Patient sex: F
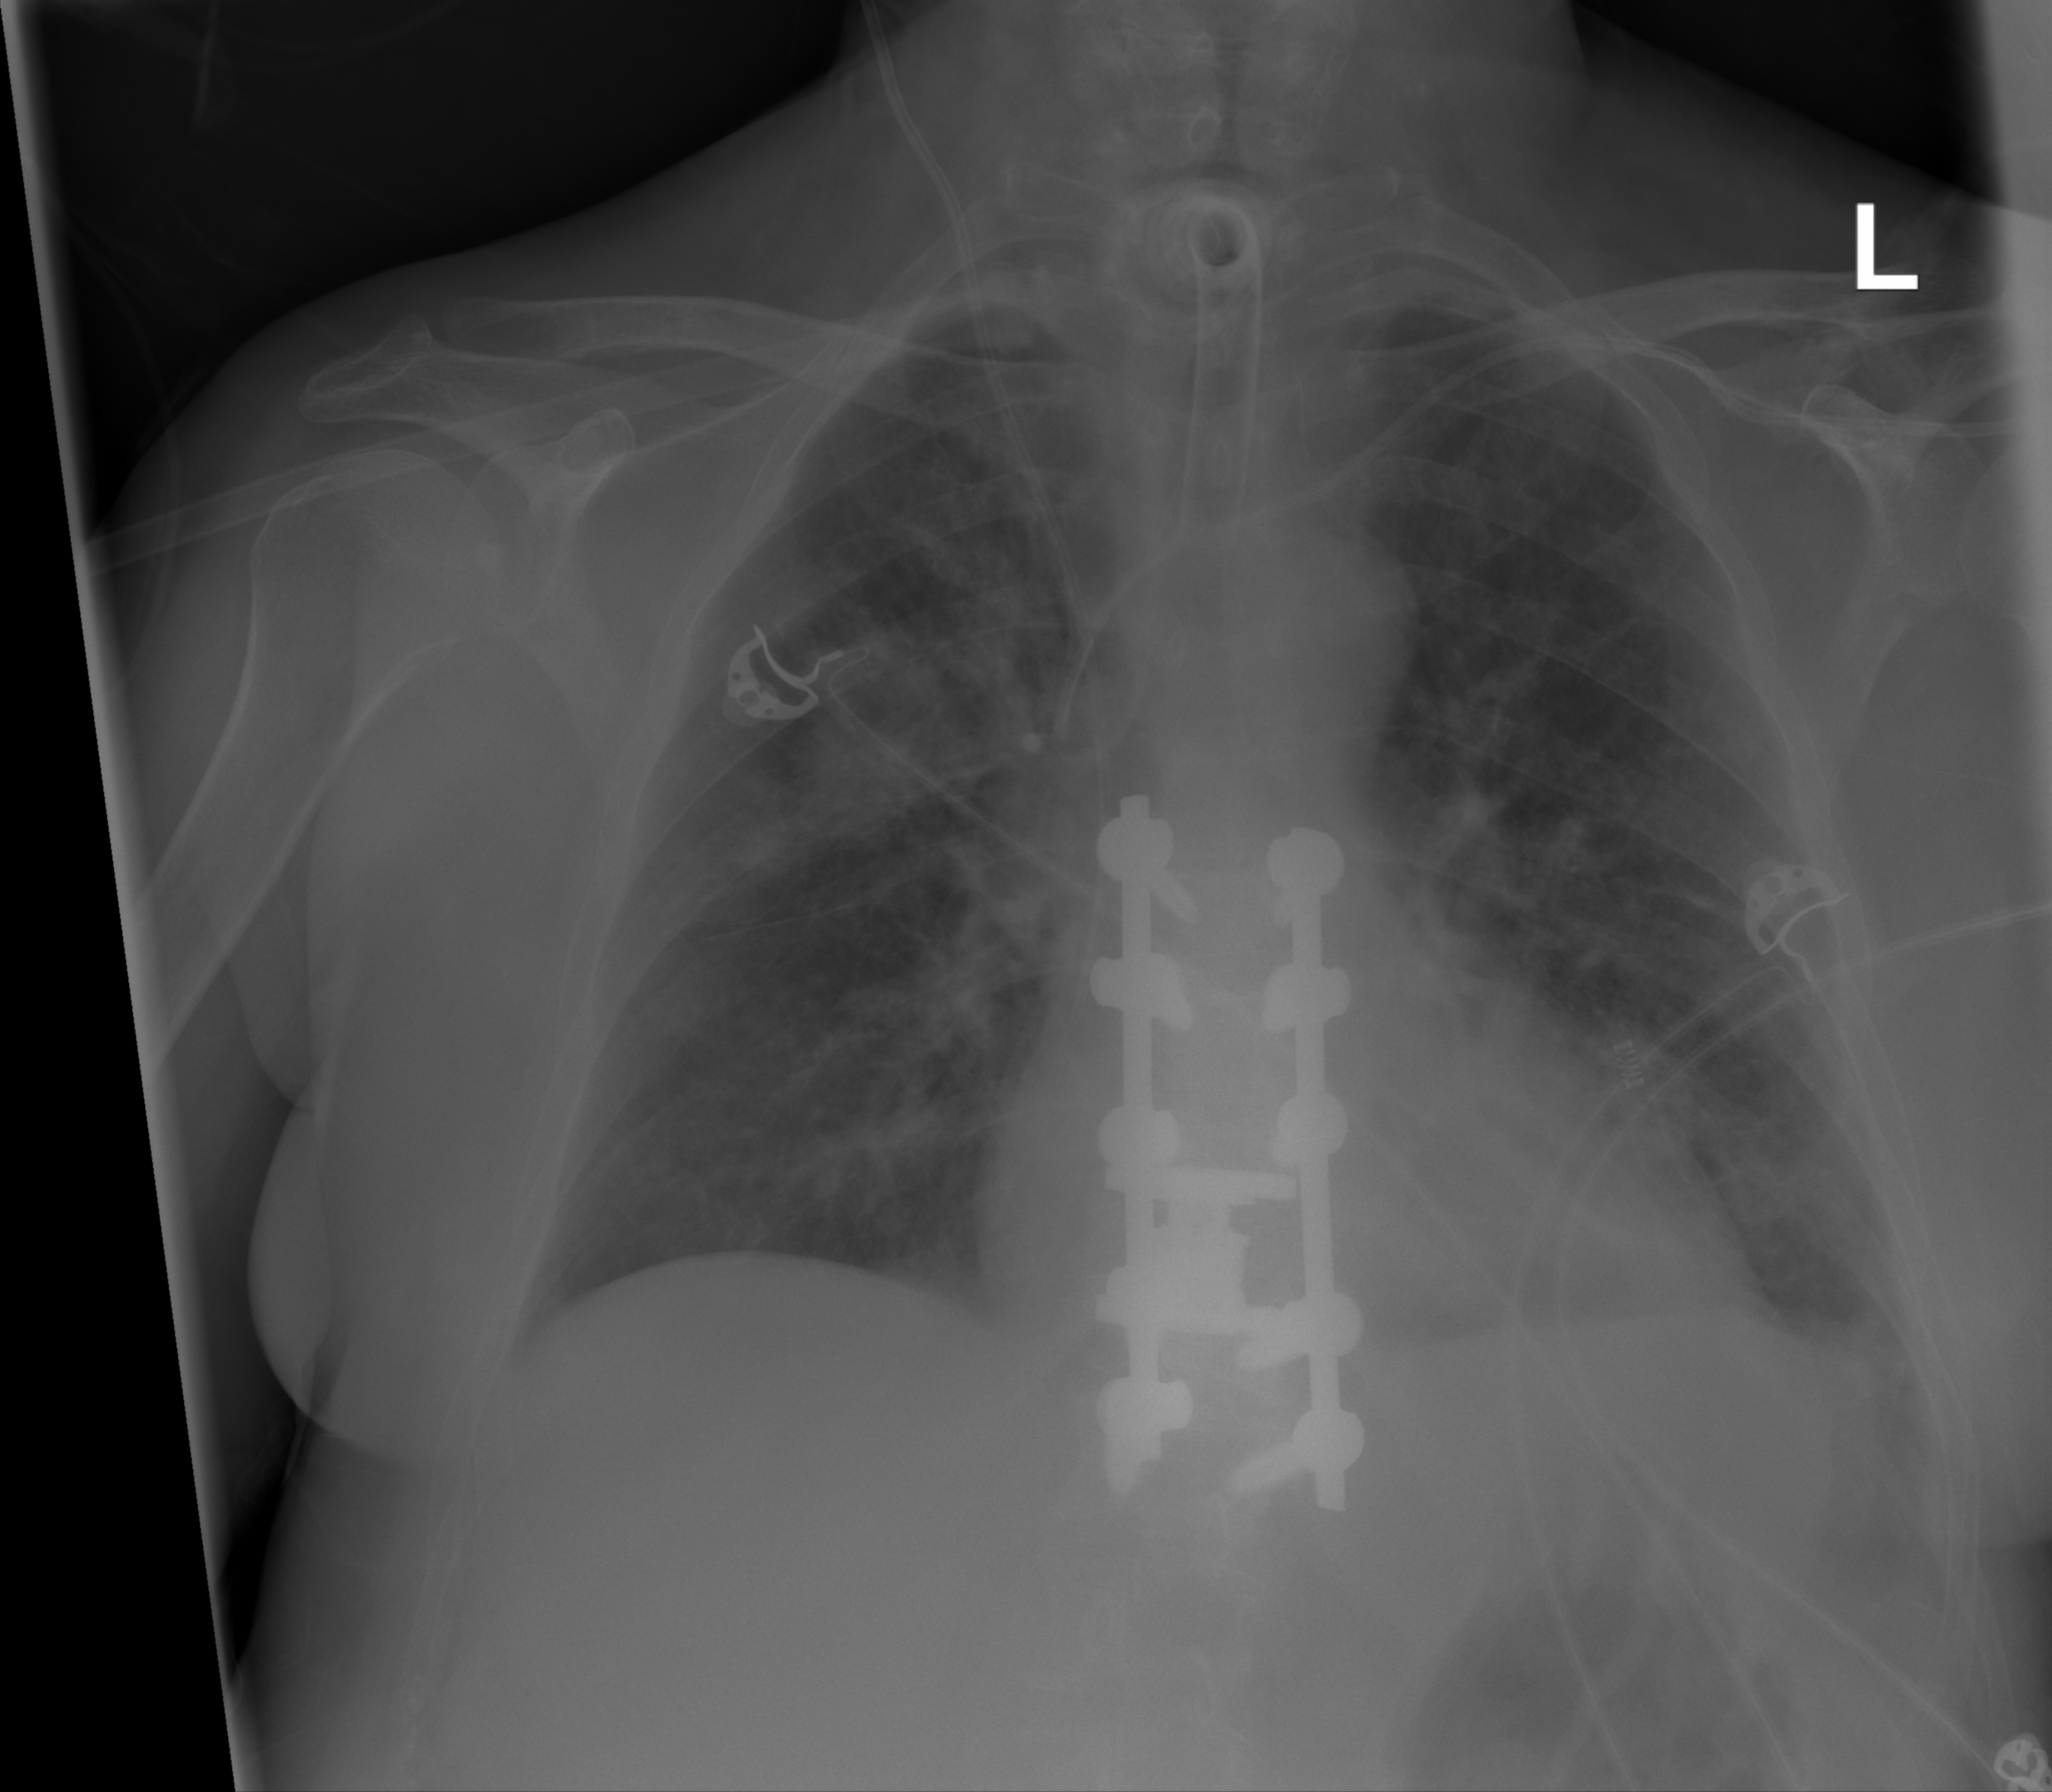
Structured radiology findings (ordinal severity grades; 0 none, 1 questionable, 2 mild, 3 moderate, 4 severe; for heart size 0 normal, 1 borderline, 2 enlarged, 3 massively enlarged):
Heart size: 0
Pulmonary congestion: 2
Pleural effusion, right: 0
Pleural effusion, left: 2
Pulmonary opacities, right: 2
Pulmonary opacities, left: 2
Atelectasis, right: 2
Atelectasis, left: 2